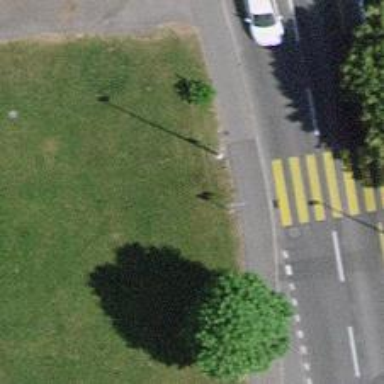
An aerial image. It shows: Kerb serving as barrier.